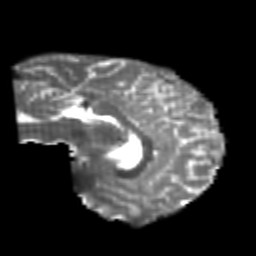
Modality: T2w
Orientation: sagittal
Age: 22
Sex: female
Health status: healthy
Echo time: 0.074 s